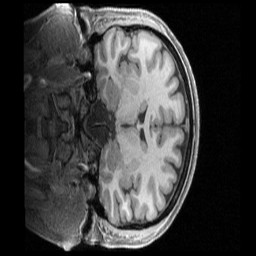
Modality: T1w
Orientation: coronal
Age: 32
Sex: female
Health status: ill
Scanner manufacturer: siemens
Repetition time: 2.4 s
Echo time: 0.00231 s